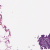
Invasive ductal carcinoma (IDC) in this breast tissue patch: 0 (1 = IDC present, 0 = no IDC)